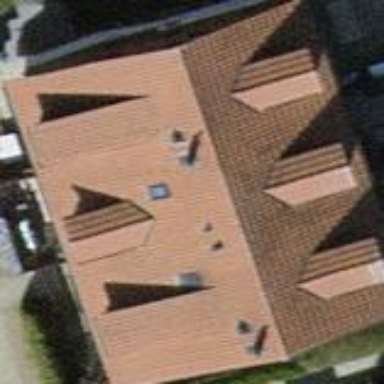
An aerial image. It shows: Terrace-style building with gabled roof.